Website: macys
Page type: customer-info-address
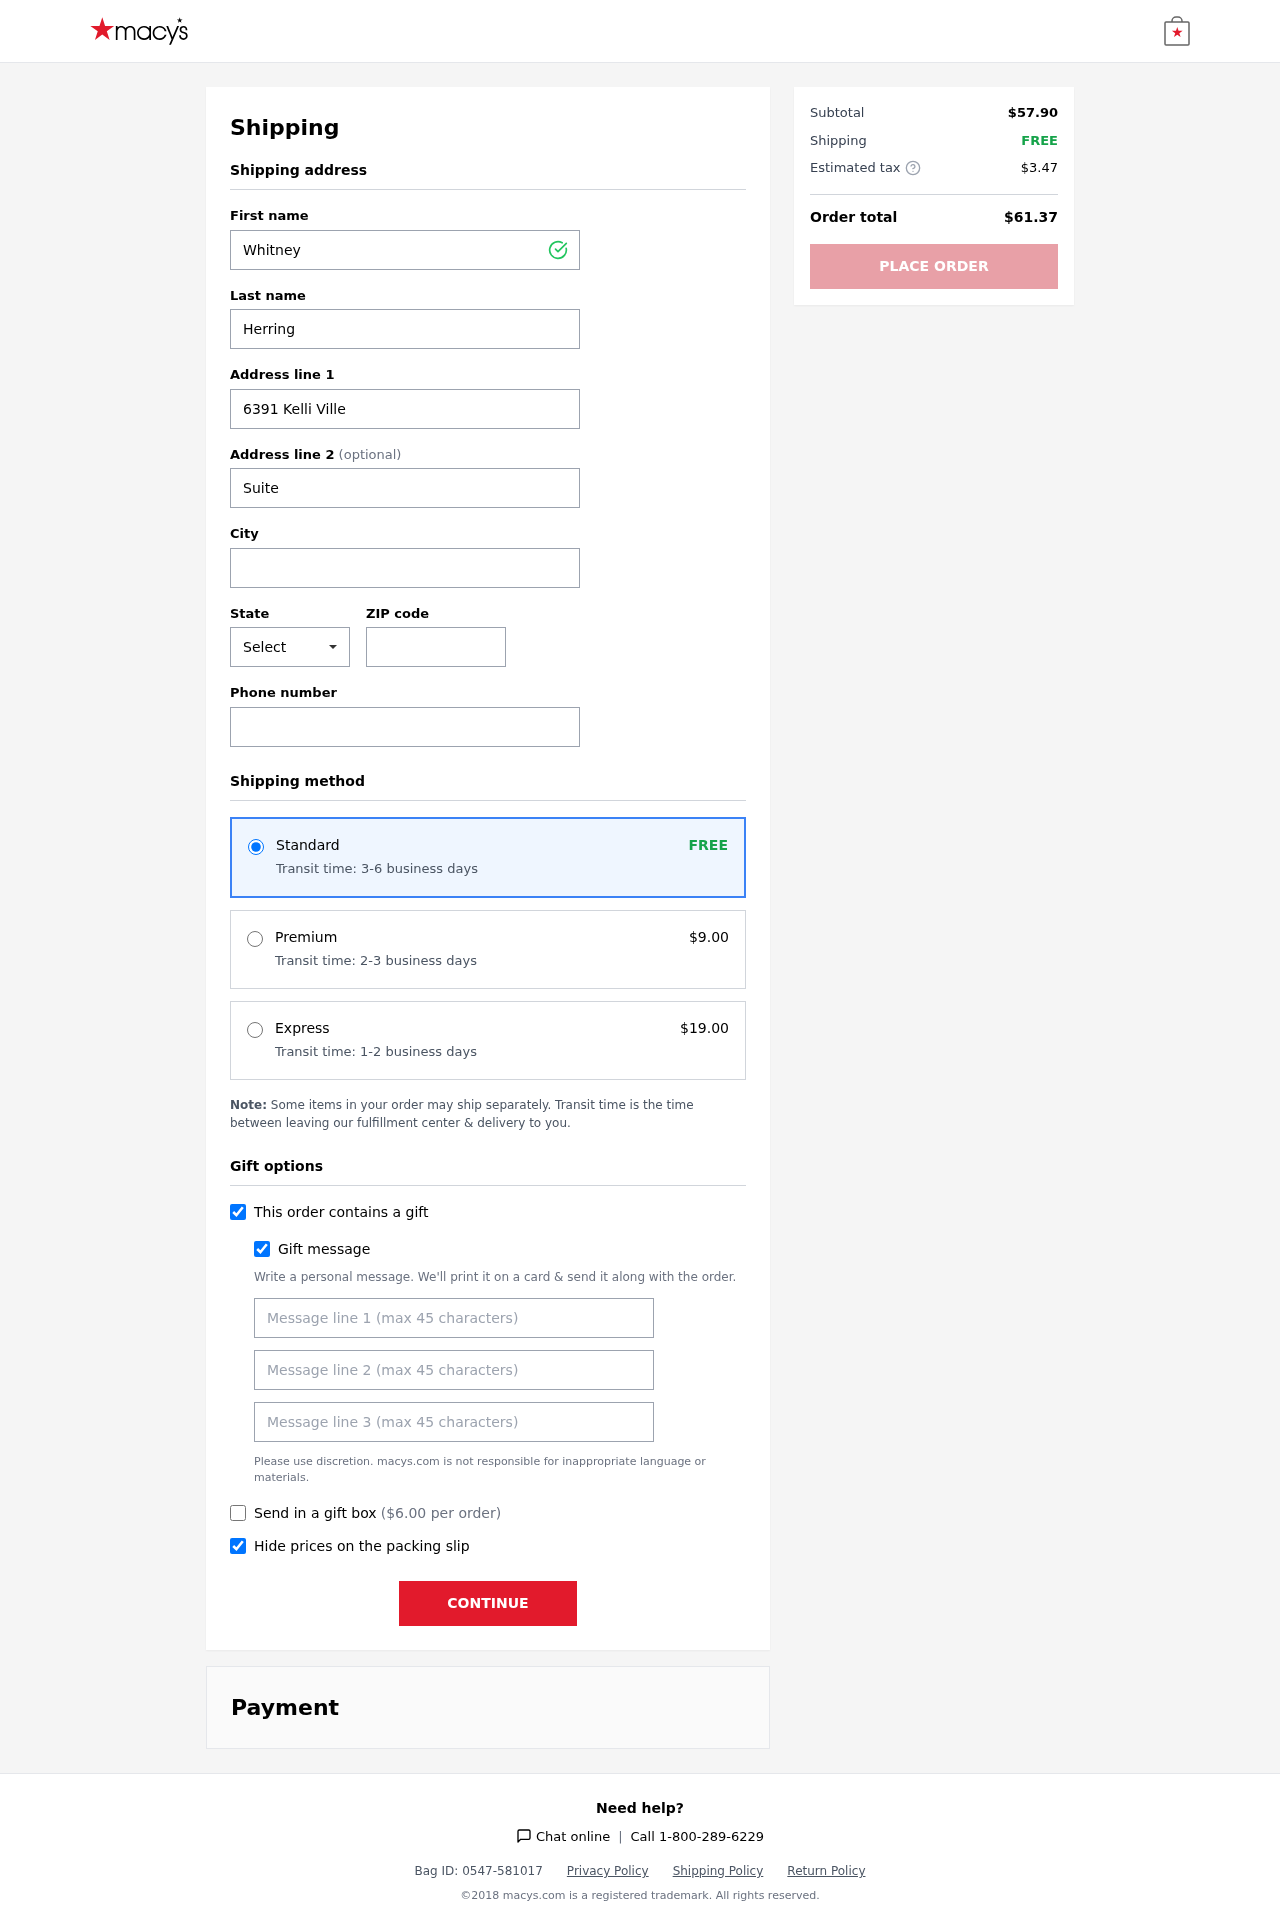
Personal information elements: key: PII_CITY
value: Jimenezstad
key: PII_FIRSTNAME
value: Whitney
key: PII_GIFT_MESSAGE
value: Hey Cathy! I thought this choker would be the perfect little touch for those outfits you love so much. Hope it brings a smile to your day! Enjoy wearing it!  Whitney
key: PII_LASTNAME
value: Herring
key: PII_PHONE
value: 3335377995
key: PII_POSTCODE
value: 26318
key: PII_STATE_ABBR
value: MO
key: PII_STREET
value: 6391 Kelli Ville
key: PII_STREET2
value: Suite 376
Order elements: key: ORDER_SHIPPING_STANDARD
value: FREE
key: ORDER_SHIPPING_STANDARD_TIME
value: Transit time: 3-6 business days
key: ORDER_SHIPPING_PREMIUM
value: $9.00
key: ORDER_SHIPPING_PREMIUM_TIME
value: Transit time: 2-3 business days
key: ORDER_SHIPPING_EXPRESS
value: $19.00
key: ORDER_SHIPPING_EXPRESS_TIME
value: Transit time: 1-2 business days
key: ORDER_GIFT_BOX_FEE
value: $6.00
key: ORDER_SUBTOTAL
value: $57.90
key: ORDER_SHIPPING_COST
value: FREE
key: ORDER_TAX
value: $3.47
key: ORDER_TOTAL
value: $61.37